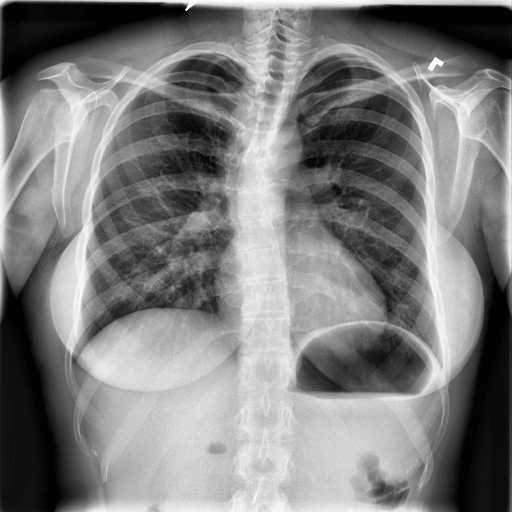
Finding: NORMAL